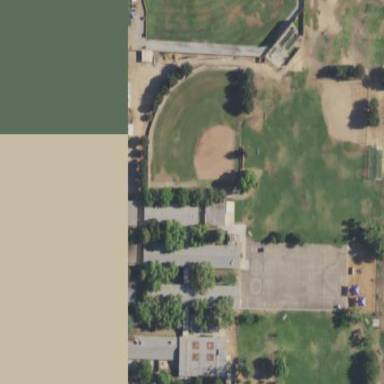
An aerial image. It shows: Baseball pitch for leisure land.